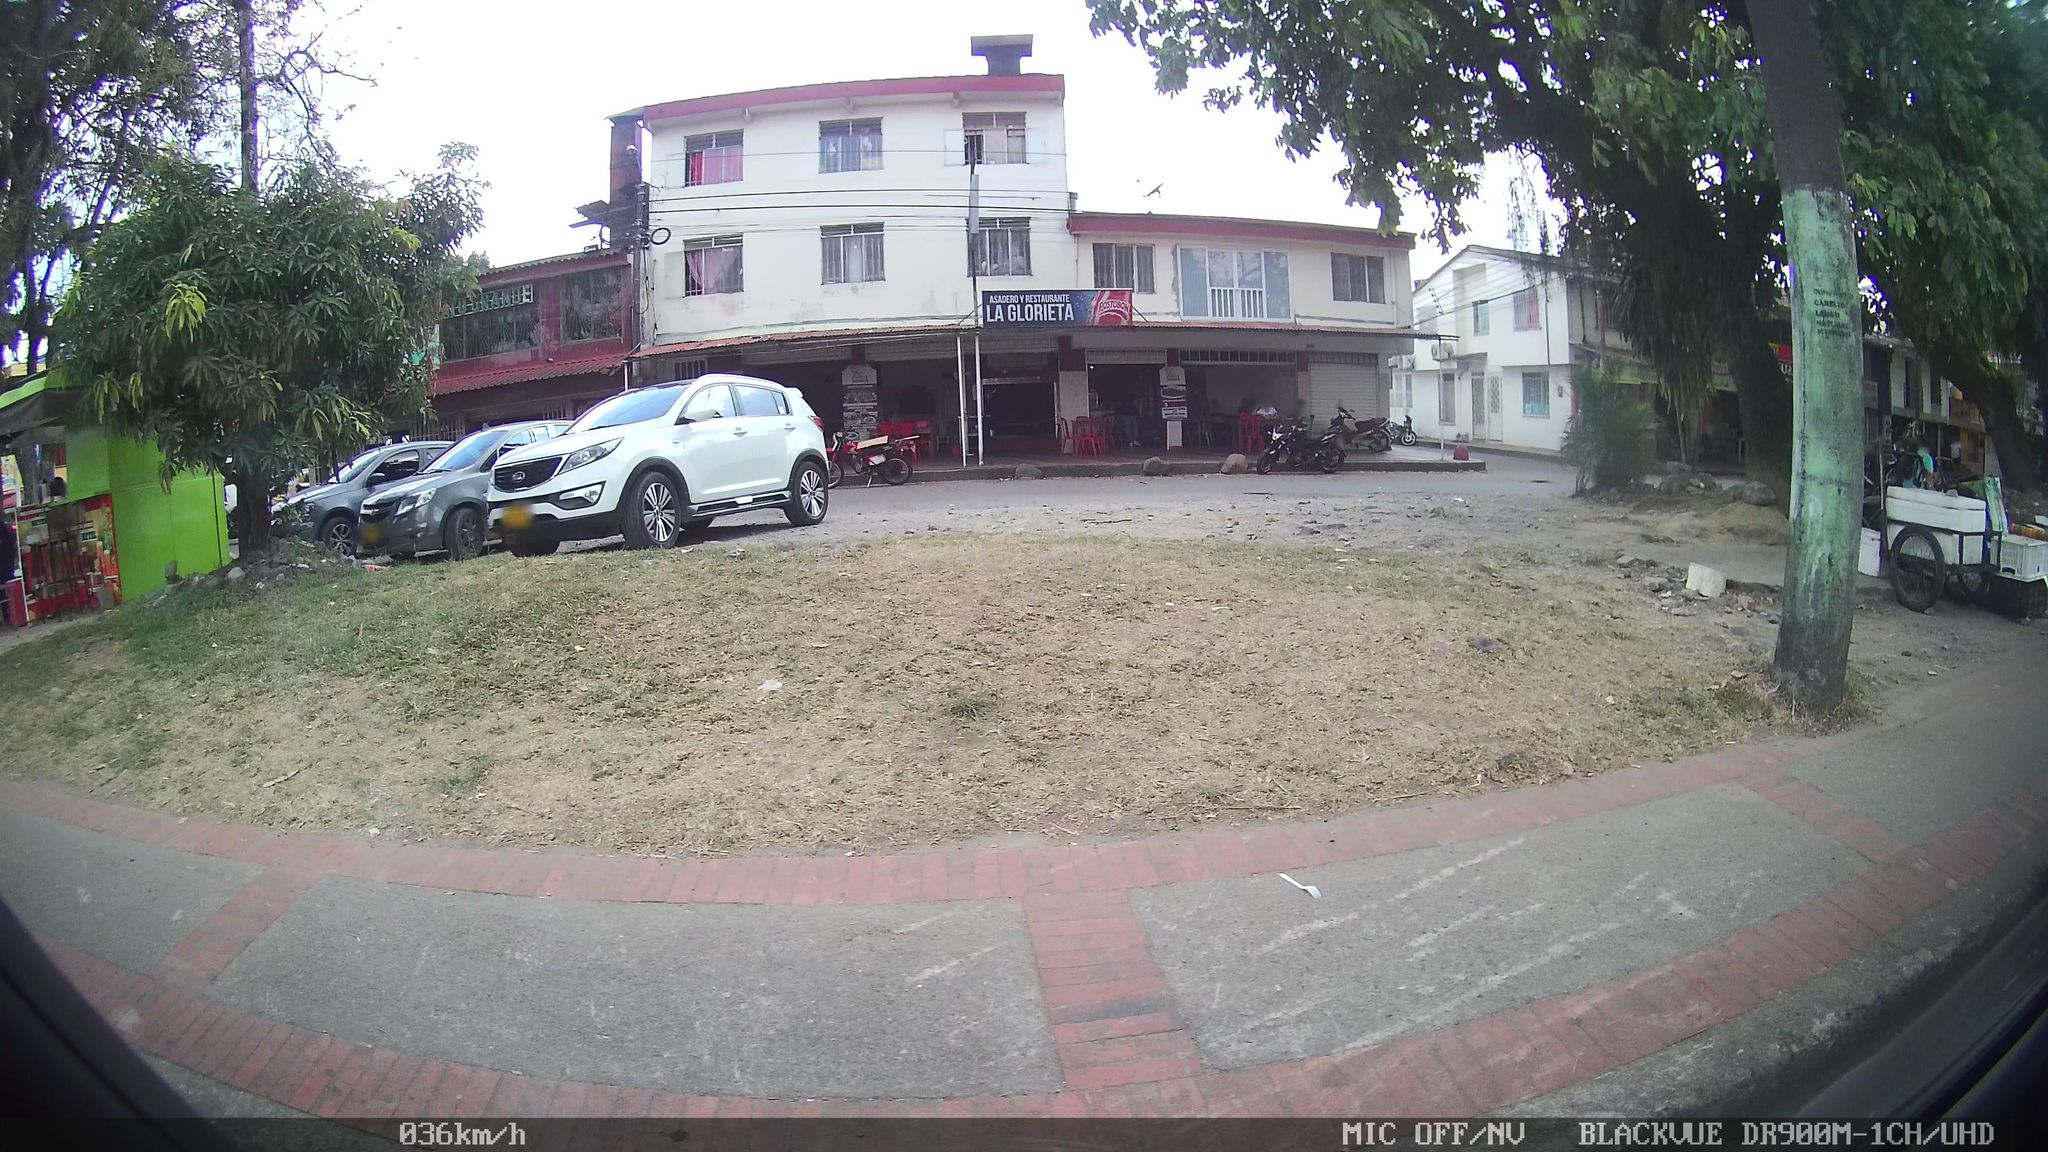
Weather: clear
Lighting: day
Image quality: good
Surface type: walking surface
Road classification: secondary
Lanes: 3.0
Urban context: urban centre
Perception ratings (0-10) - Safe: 3.36, Lively: 6.67, Beautiful: 2.77, Boring: 2.7, Depressing: 8.73, Wealthy: 2.13